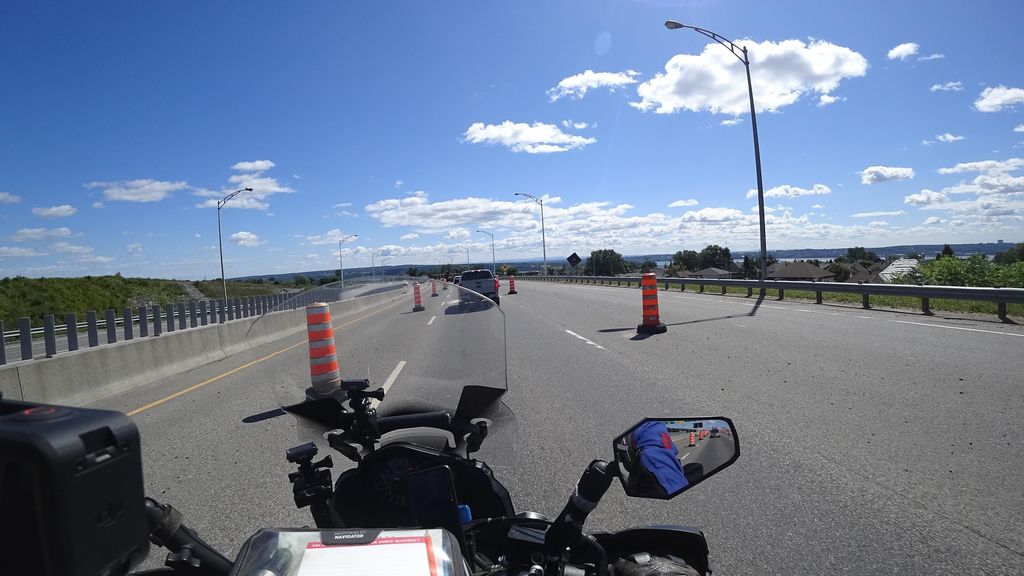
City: quebec_city